Question: I have a div container with a width 1000px, and within it three divs width 33.333333%, all float:left.
There's maybe one or two pixels' width that isn't covered by this 99.999999% where the 100%-width container div shows through (see picture- red pixels on right side).
How can I fix this, preferably without making it four divs for an even 25% each?

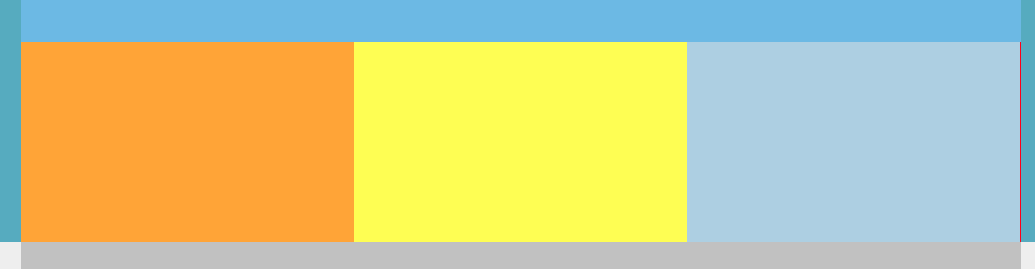
Answer: ## You Can Get an Exact and Flexible Solution
If you only 'float' and set the 'width' on the first two elements, and then set either 'overflow: hidden' or 'overflow: auto' (just not 'visible') on the third element, then <URL> to automatically fill the remaining space, so that there will be a gap.
<URL>, where I've overridden the values for the ':last-child' div to make this happen.